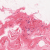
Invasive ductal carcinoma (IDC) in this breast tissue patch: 0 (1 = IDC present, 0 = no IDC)